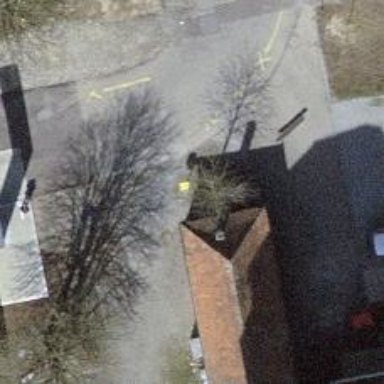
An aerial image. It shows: Post box is visible.